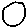
Label: circle